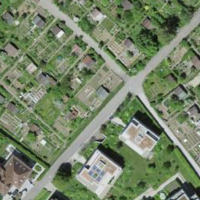
EUNIS habitat code: 53
Species observed at this site:
Anguis fragilis
Erithacus rubecula
Milvus milvus
Phoenicurus ochruros
Fringilla coelebs
Buteo buteo
Columba palumbus
Picus viridis
Lamium galeobdolon
Carduelis carduelis
Turdus merula